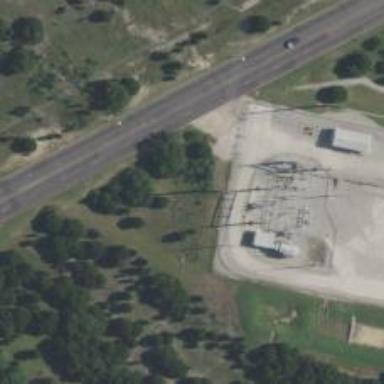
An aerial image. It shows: Power tower.